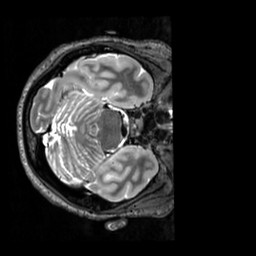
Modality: T2w
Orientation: axial
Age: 22
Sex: female
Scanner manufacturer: siemens
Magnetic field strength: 3 T
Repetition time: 3.2 s
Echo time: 0.728 s